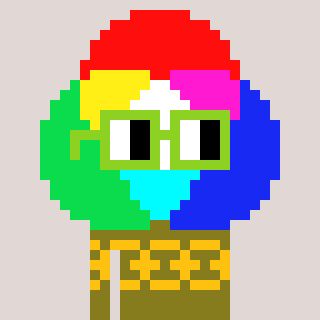
a pixel art character with square light green glasses, a color circle-shaped head and a gunk-colored body on a warm background